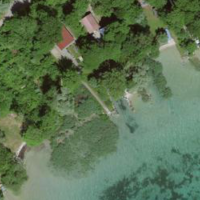
EUNIS habitat code: 14
Species observed at this site:
Hippocrepis emerus